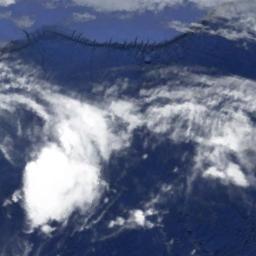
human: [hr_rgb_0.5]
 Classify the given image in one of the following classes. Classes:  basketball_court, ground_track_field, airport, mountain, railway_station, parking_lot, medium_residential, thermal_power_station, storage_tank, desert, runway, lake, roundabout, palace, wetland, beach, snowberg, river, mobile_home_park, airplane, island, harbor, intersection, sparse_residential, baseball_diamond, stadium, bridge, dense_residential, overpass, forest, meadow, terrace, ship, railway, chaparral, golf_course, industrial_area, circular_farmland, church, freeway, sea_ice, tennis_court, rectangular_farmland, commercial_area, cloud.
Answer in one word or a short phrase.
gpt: cloud